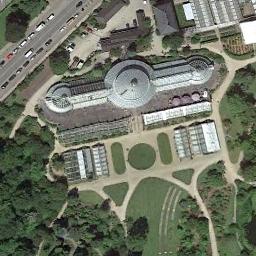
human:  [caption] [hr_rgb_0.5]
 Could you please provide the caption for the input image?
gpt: This is a church with four green lawns in front of it .

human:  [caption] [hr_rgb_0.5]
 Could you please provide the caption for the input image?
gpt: There is a church in the middle of the grass next to some trees with a road passed by .

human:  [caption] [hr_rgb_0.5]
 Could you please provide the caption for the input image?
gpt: The church with three circular domes and a square is in front of the church .

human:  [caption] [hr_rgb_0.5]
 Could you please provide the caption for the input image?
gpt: A silvery white and brown roof with three round churches on it, Surrounded by trees, Roads and cars .

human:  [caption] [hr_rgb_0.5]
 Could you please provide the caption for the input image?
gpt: A church with a gray round roof beside some lawns and trees .